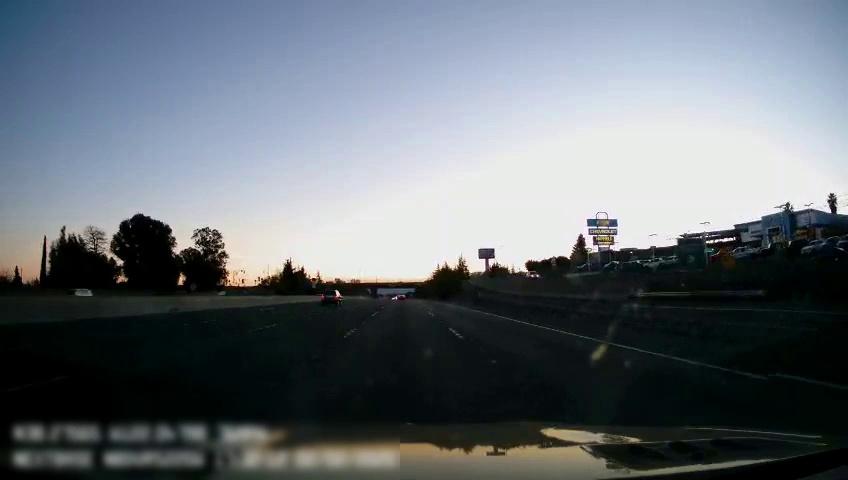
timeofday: Day
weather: Sunny
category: Drivable Space
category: Vehicles | SUV
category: Vehicles | SUV
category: Vehicles | Car
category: Vehicles | SUV
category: Lanes | Current Lane
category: Lanes | Alternate Lane
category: Lanes | Alternate Lane
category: Lanes | Alternate Lane
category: Lanes | Current Lane
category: Lanes | Alternate Lane
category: Lanes | Alternate Lane
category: Traffic | Signs